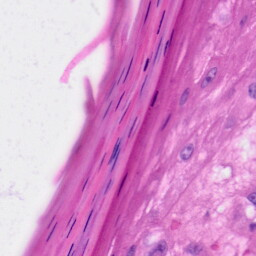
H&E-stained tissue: Skin